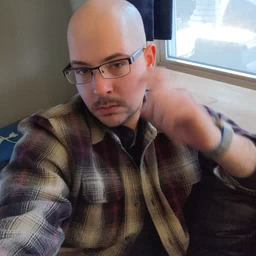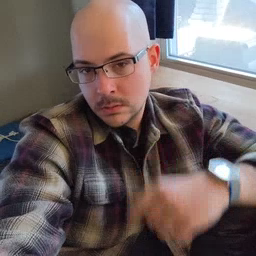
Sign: happy